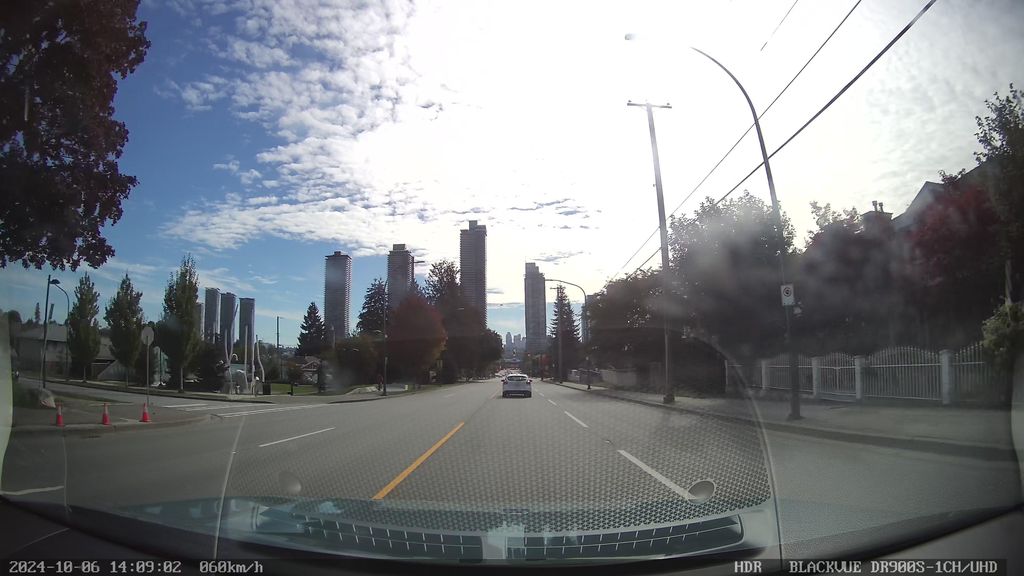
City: vancouver